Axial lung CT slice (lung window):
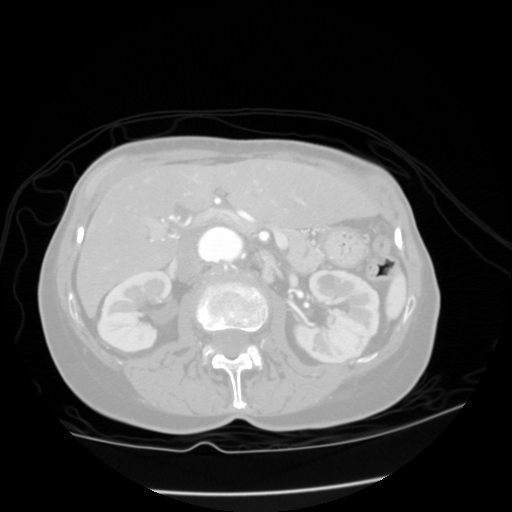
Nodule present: no